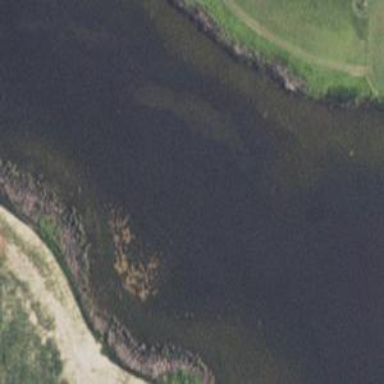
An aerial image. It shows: Pond with natural water.